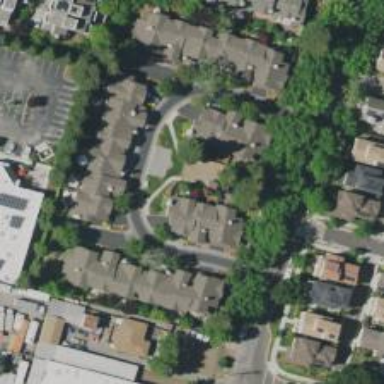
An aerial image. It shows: Shared driveway designated as service road.